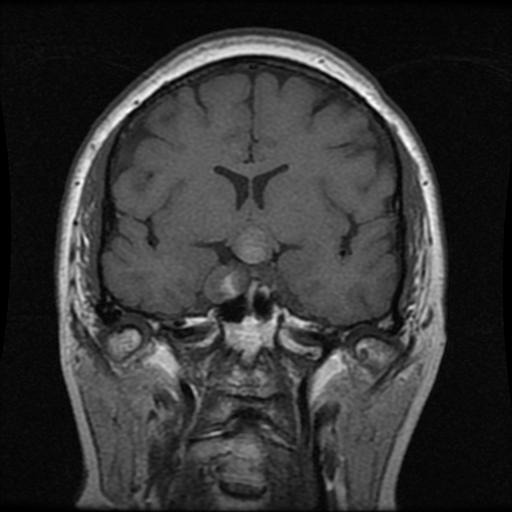
Label: pituitary